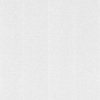
Label: dusty